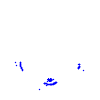
Particle: electron